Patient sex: F
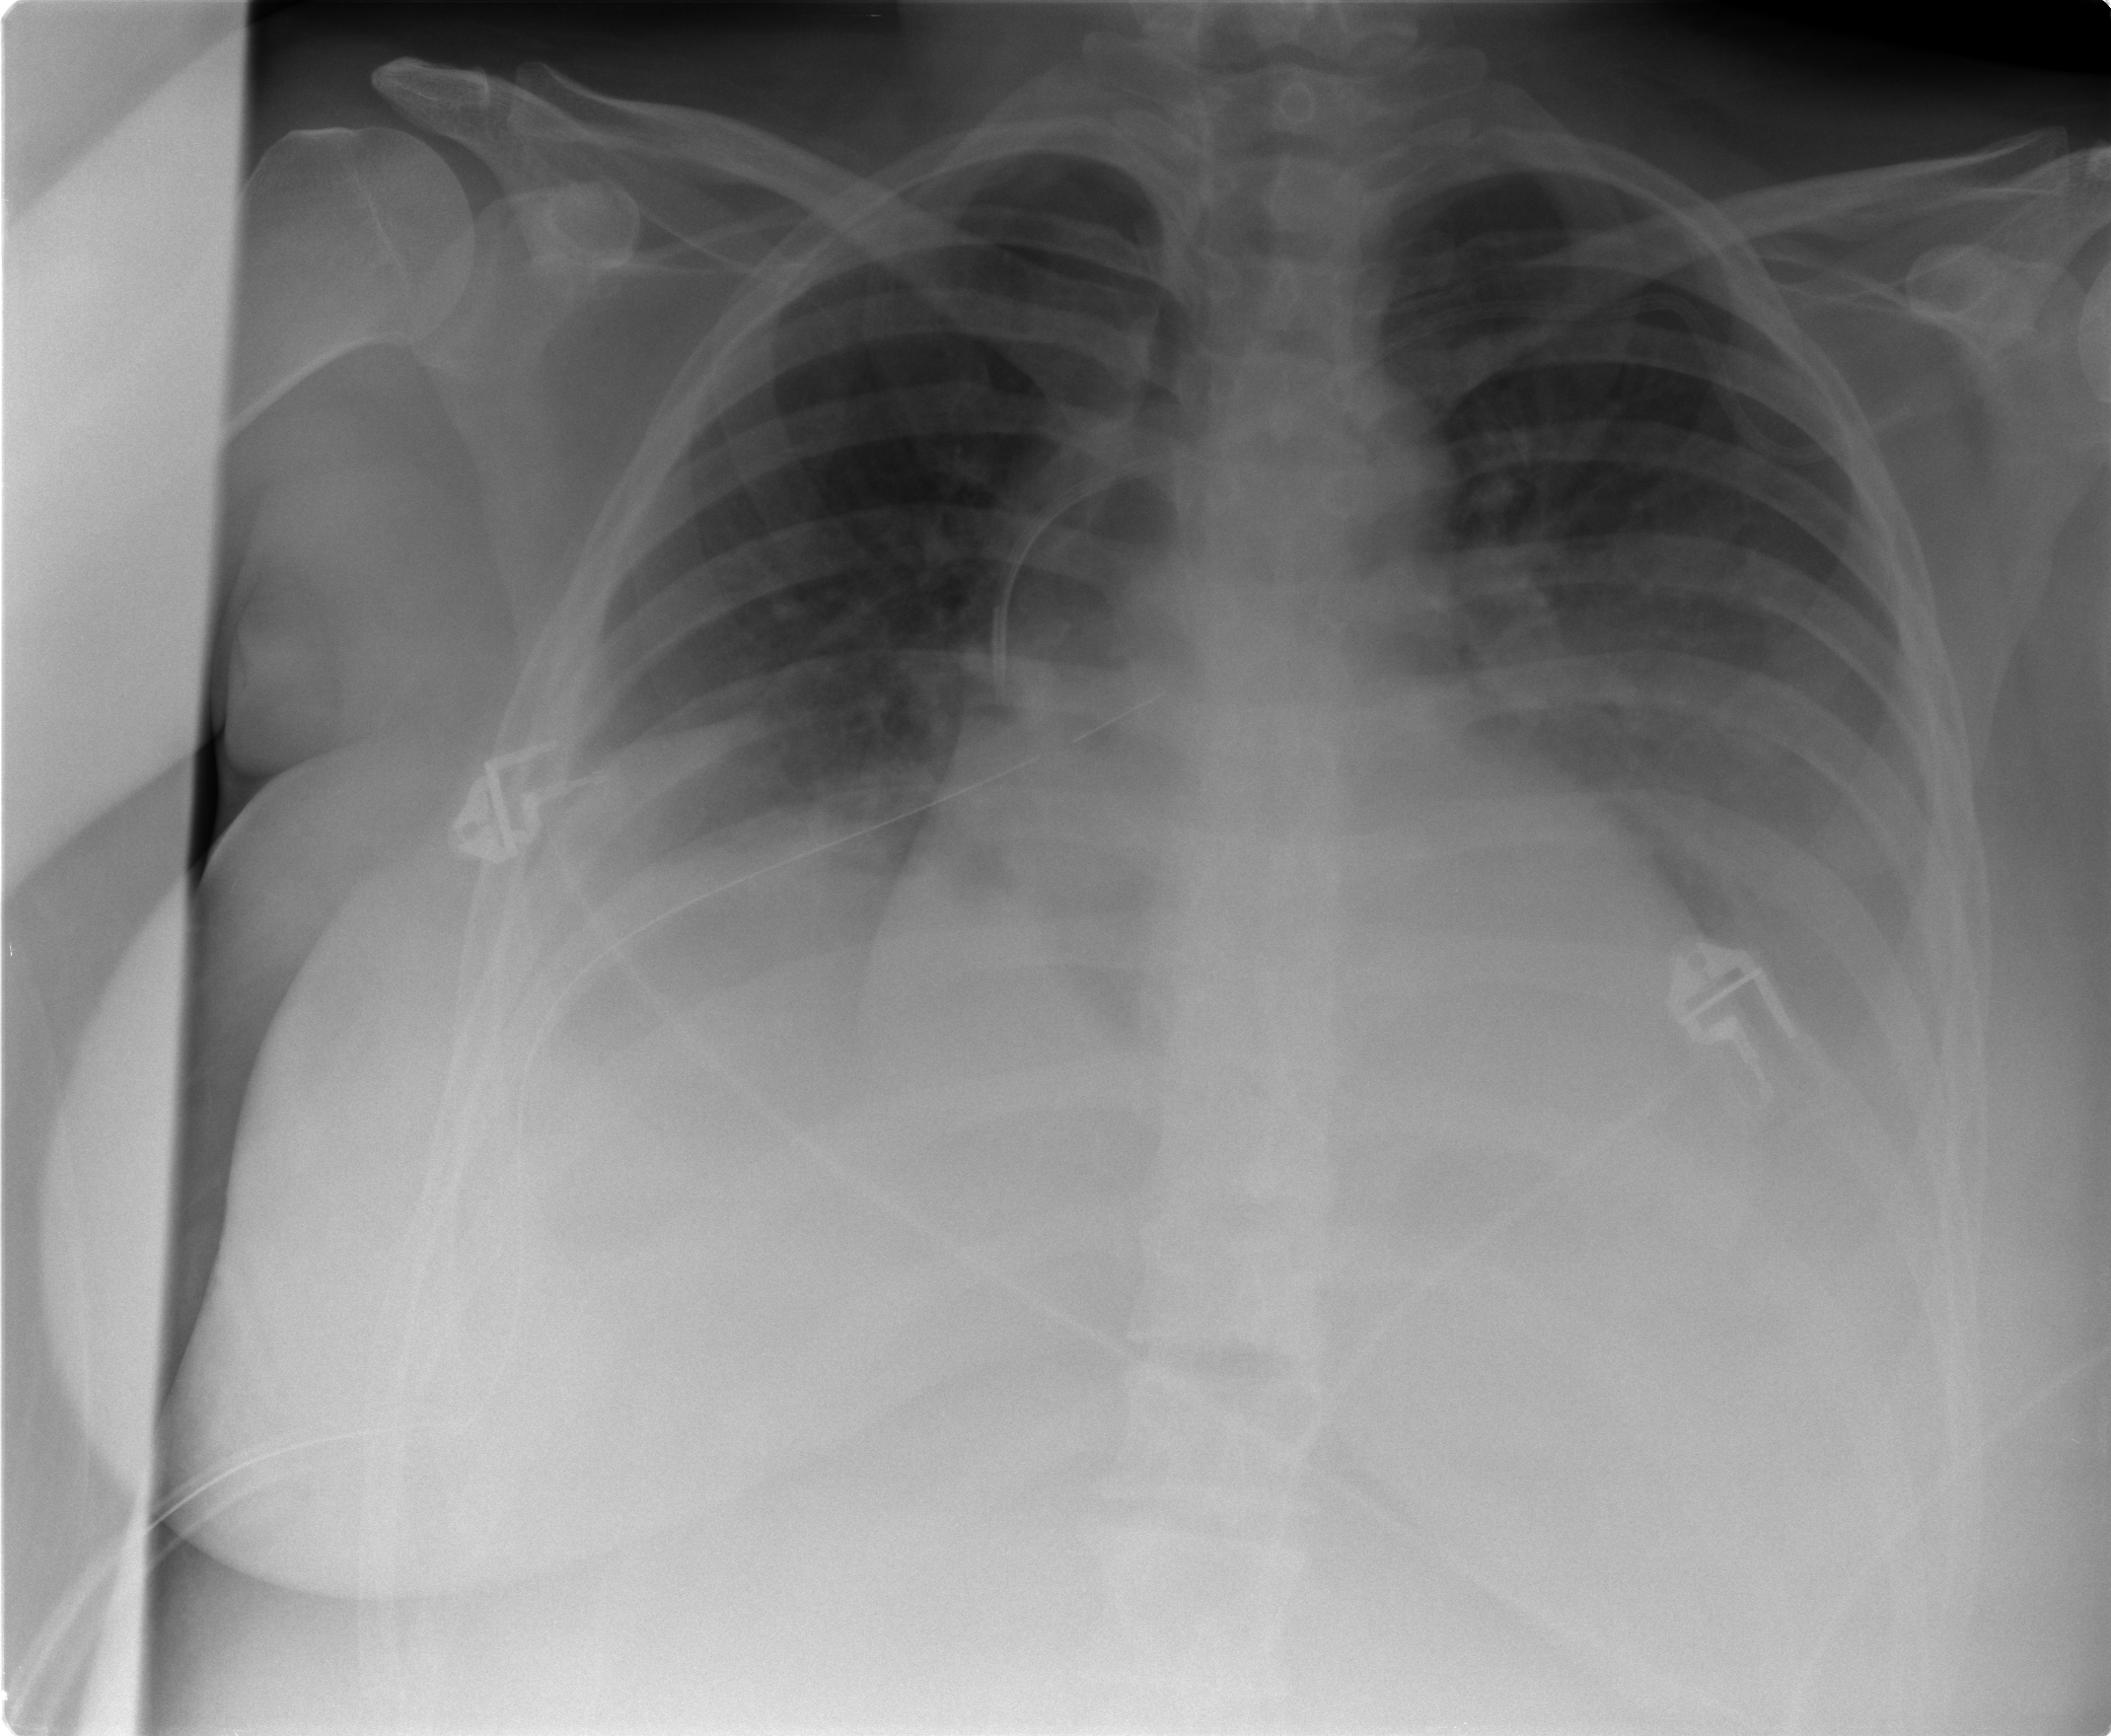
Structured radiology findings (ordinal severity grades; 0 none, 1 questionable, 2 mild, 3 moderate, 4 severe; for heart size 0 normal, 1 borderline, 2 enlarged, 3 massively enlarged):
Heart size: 0
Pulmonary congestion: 0
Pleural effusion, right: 2
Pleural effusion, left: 2
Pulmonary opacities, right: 2
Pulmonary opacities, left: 0
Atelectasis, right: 2
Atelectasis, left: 3